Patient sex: M
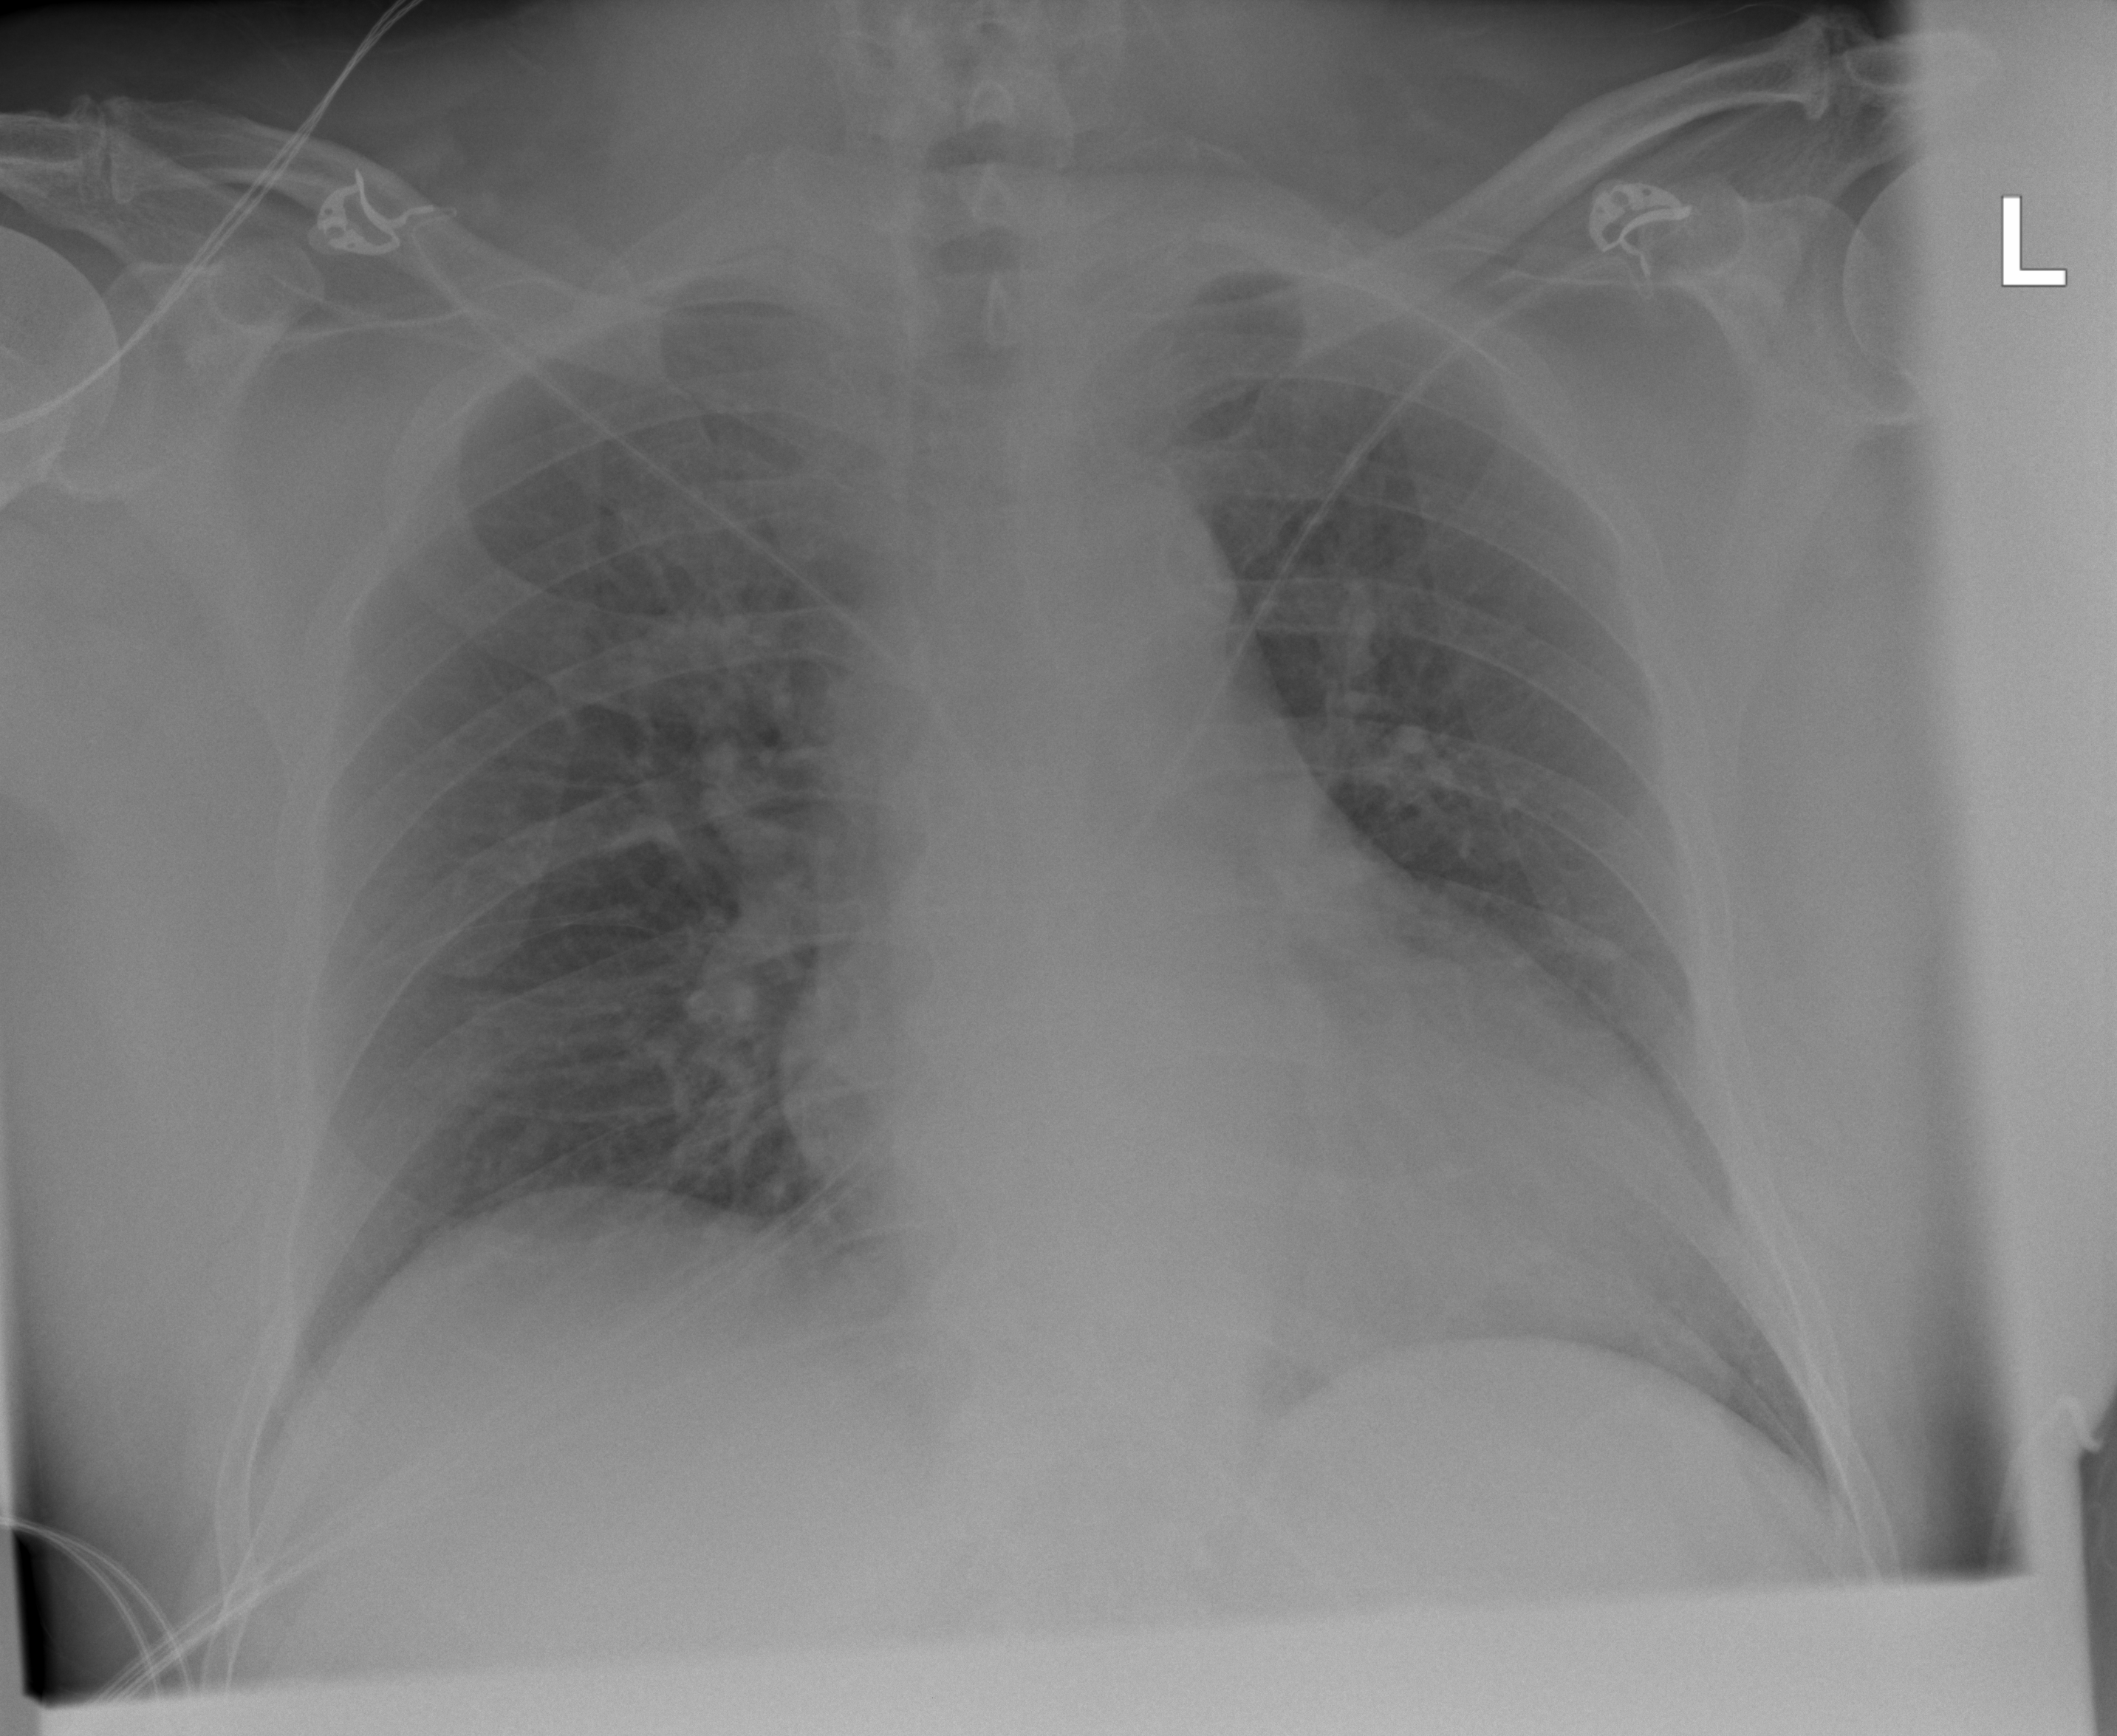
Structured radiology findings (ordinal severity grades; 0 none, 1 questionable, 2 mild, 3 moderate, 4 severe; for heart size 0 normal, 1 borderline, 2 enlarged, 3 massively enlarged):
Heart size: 2
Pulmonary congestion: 2
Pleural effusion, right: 0
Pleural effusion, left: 0
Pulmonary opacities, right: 0
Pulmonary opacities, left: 0
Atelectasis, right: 0
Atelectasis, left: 0